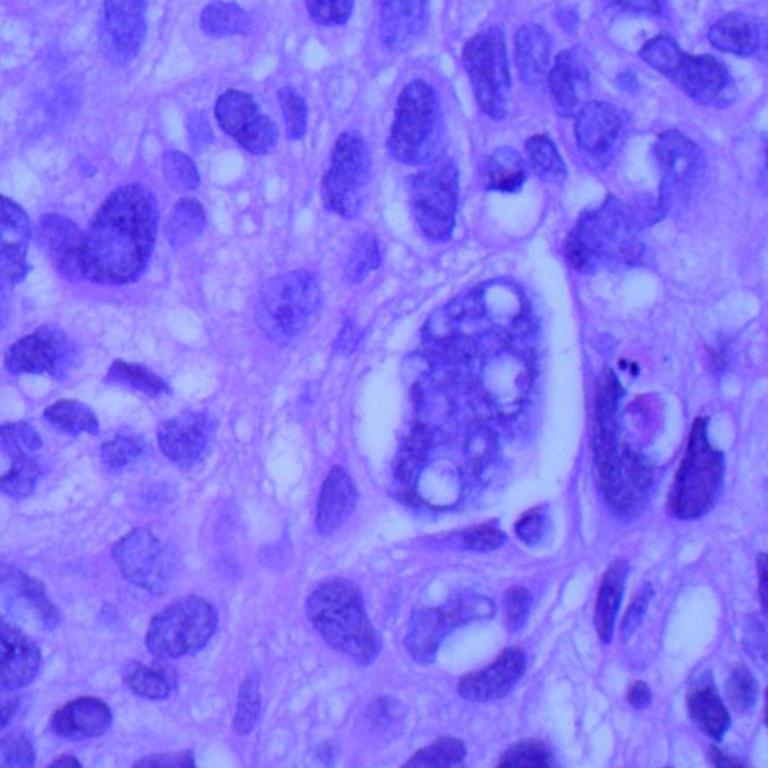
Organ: lung
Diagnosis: squamous carcinomas